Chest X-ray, PA view. Patient: 25 years old, sex F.
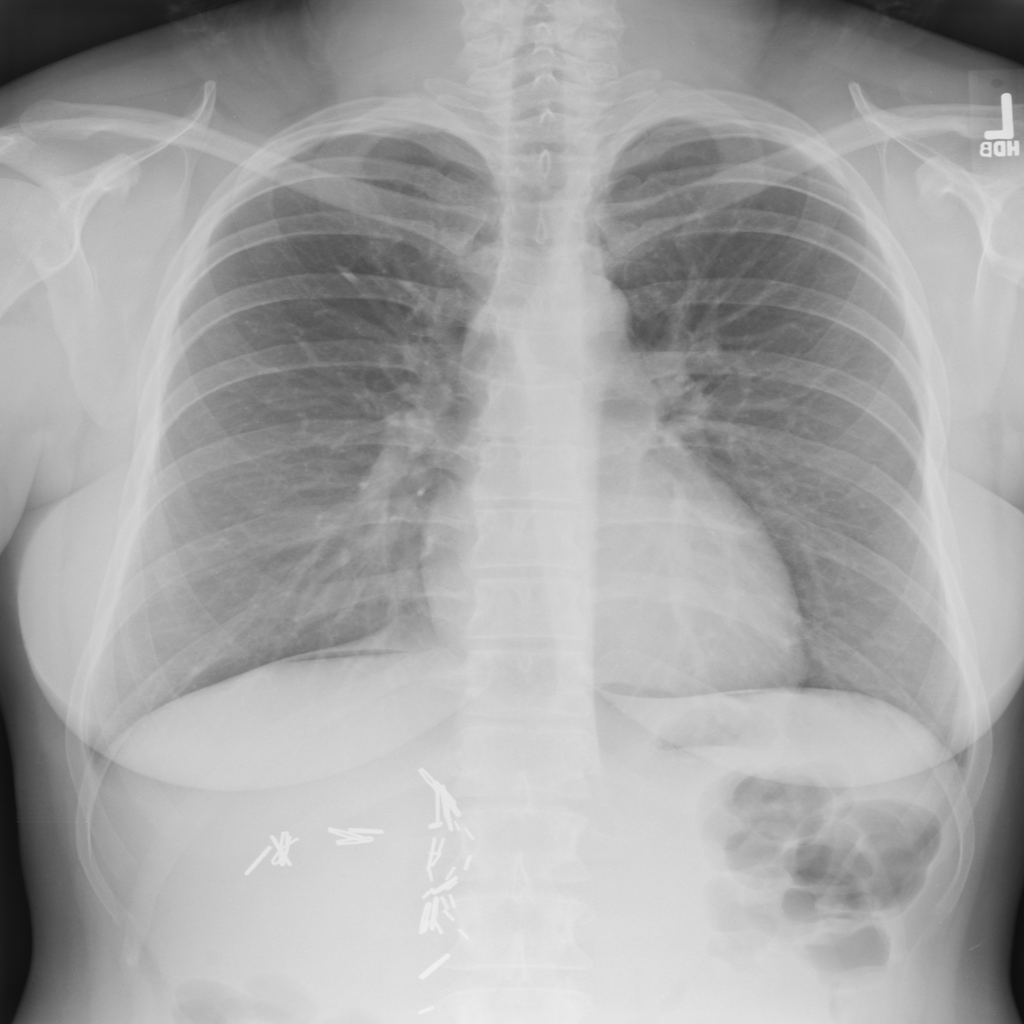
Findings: No Finding